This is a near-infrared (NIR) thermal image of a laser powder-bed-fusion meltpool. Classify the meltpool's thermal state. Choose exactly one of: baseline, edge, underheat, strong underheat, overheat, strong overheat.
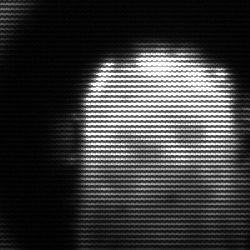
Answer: baseline